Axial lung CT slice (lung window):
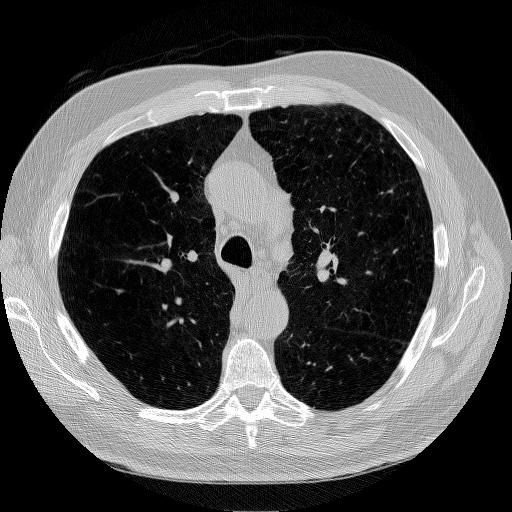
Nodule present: no